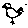
Label: bird